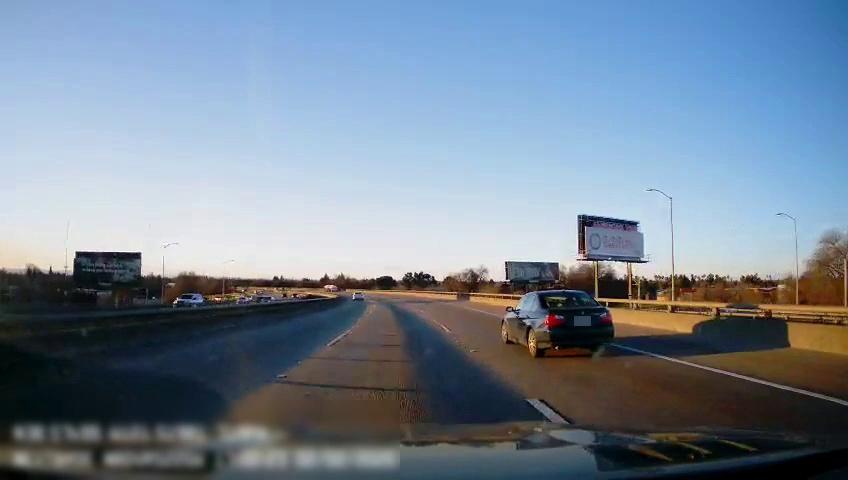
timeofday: Day
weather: Sunny
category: Drivable Space
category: Vehicles | Car
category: Vehicles | Car
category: Vehicles | Truck
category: Vehicles | SUV
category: Vehicles | Car
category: Lanes | Current Lane
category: Lanes | Current Lane
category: Lanes | Alternate Lane